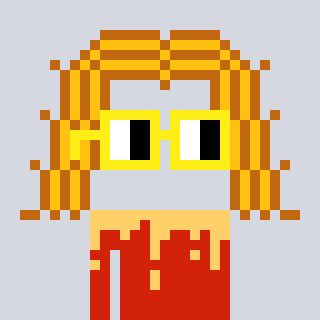
a pixel art character with square yellow glasses, a hair-shaped head and a red-colored body on a cool background